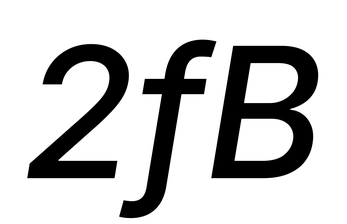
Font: Inter-Italic_Medium_Italic